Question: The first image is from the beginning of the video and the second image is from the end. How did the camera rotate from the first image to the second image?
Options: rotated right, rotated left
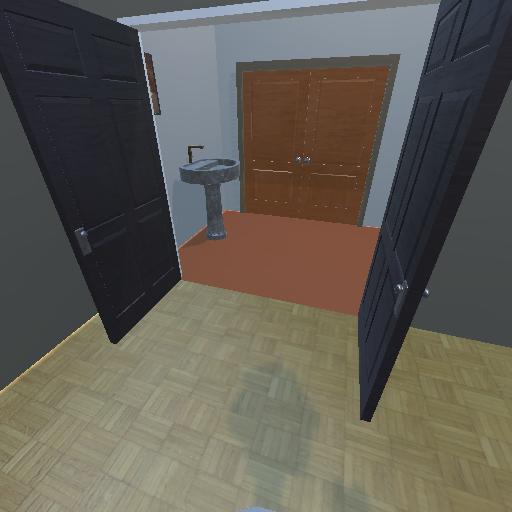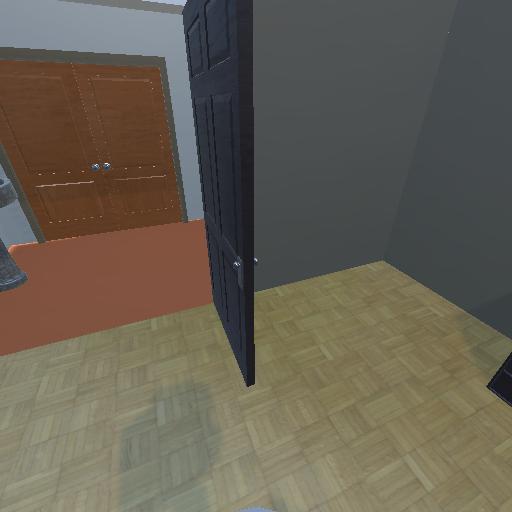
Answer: rotated right